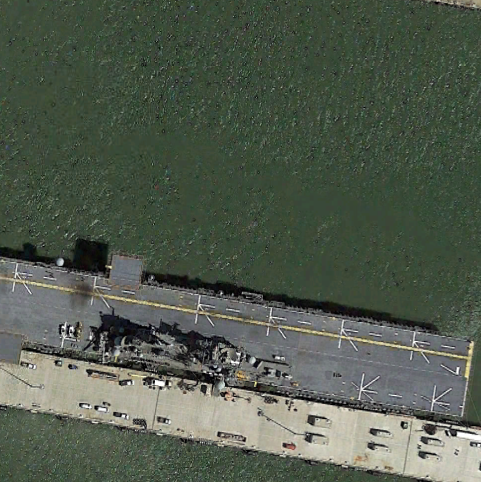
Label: assault